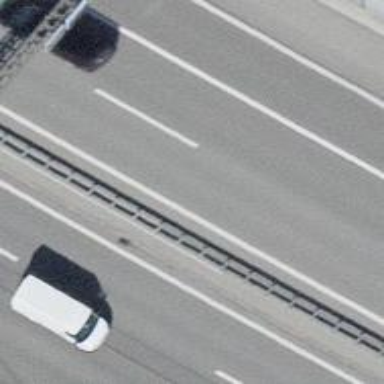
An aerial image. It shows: Asphalt motorway.